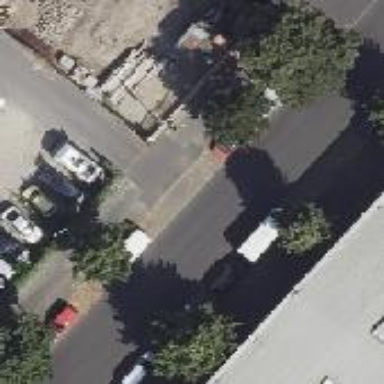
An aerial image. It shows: Street-side parking lot with sett surface.